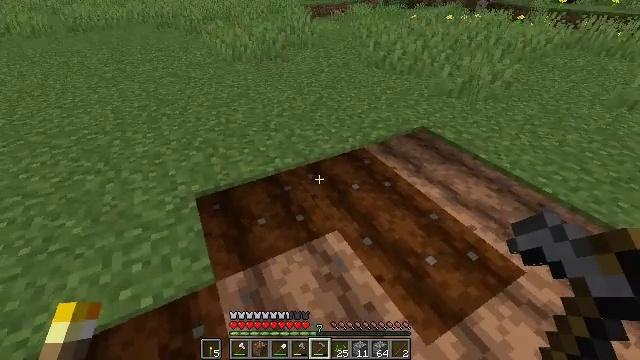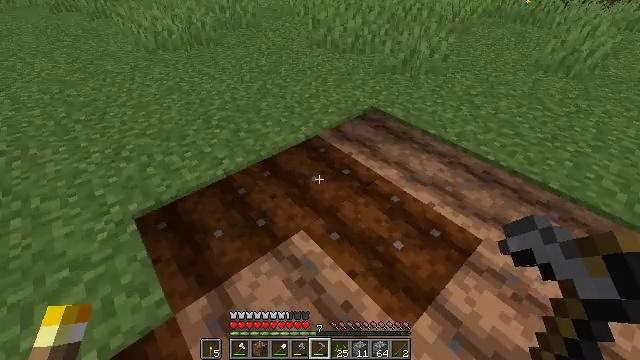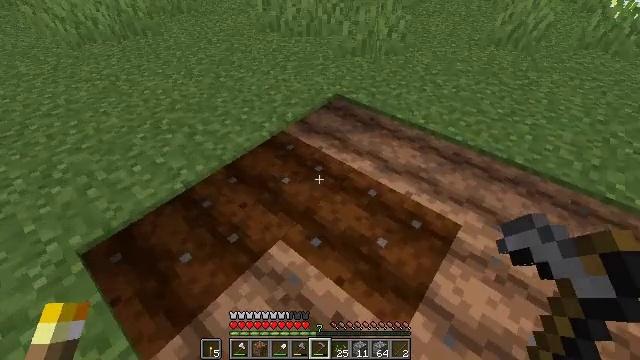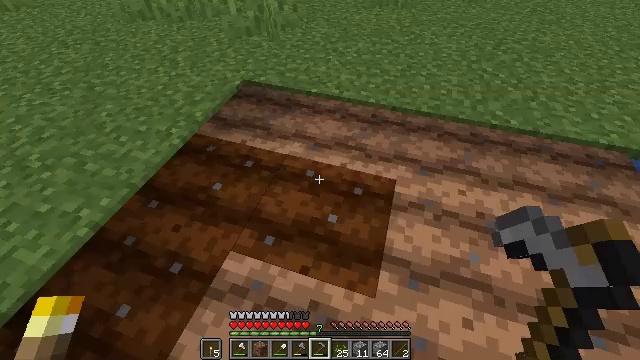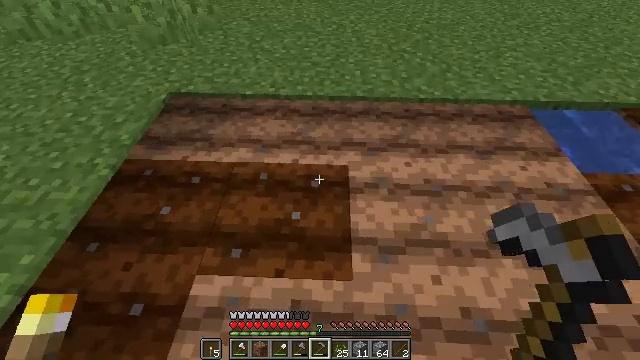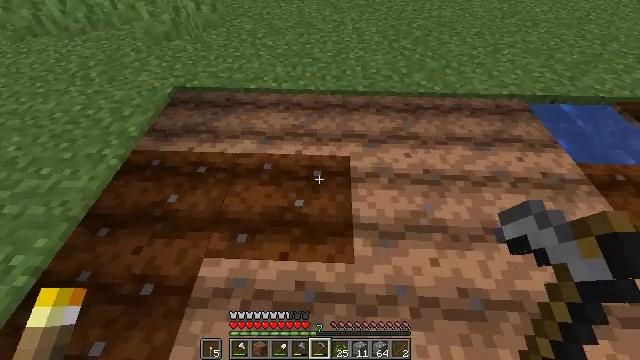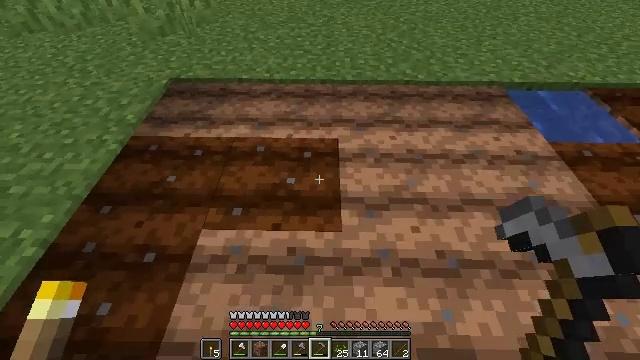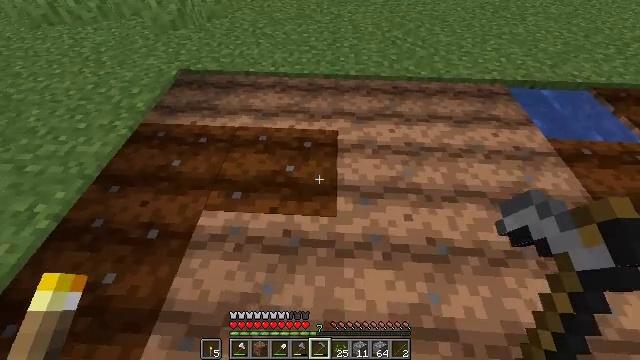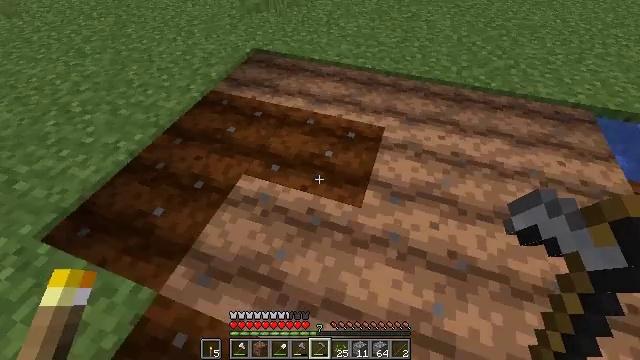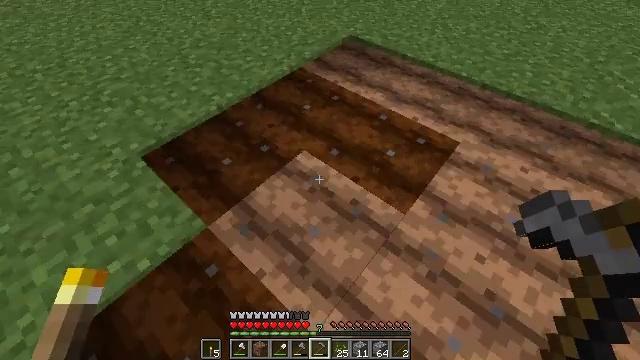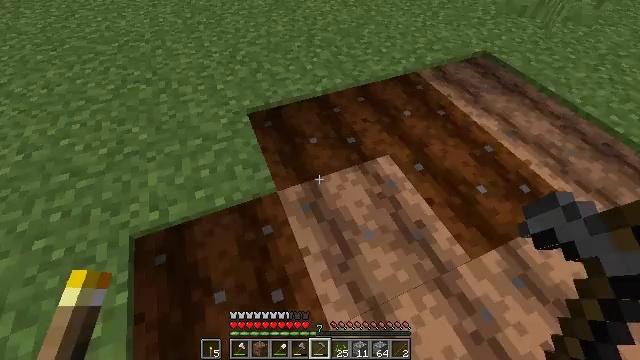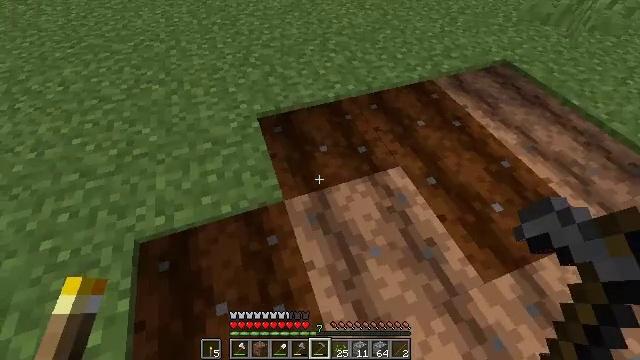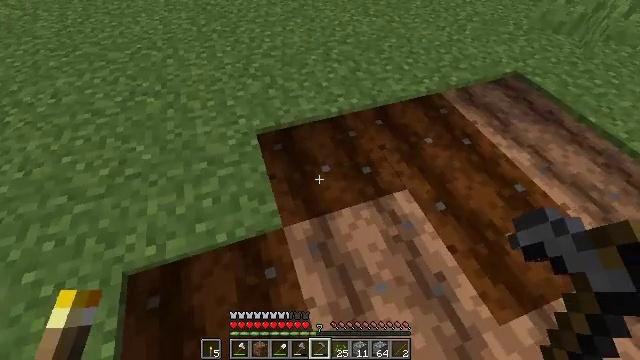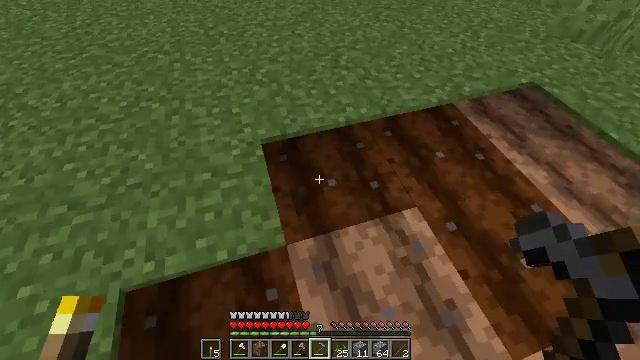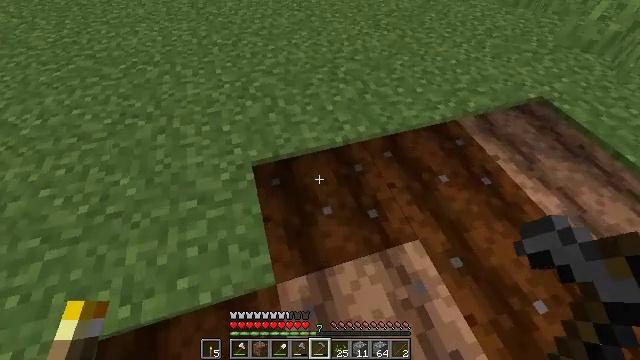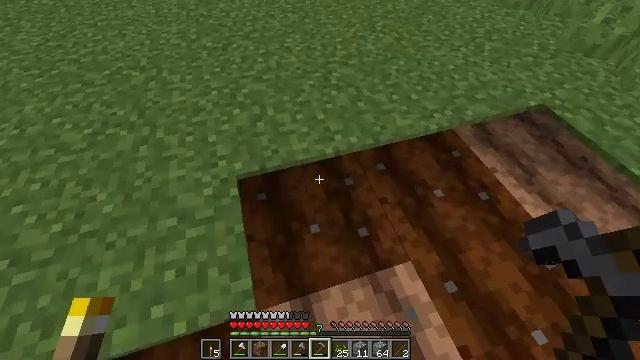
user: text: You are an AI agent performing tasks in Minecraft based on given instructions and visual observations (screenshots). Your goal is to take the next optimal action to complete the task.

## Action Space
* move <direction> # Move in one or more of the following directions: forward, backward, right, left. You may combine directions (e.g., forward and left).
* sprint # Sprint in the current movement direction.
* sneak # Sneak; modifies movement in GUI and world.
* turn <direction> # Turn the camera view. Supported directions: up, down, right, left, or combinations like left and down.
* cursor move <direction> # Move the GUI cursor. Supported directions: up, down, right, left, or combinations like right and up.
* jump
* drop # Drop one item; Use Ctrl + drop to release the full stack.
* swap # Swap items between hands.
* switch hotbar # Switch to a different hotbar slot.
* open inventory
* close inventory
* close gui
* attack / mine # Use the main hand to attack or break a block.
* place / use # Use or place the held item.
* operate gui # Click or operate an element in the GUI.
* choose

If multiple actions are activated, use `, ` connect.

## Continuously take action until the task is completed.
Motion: motion action
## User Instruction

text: Attack the farmland to gather it.
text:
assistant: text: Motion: move forward, turn right and down
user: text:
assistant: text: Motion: turn right and down
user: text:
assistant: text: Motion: turn right and down
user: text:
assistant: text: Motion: move back, turn right
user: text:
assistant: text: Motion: move back
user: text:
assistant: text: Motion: move back and move right, turn right
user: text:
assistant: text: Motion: move back and move right, turn left
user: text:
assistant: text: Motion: move right, turn left
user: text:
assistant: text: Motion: turn left and down
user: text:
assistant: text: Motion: move forward, turn left
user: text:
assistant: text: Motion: move forward, turn left
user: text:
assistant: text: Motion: move forward
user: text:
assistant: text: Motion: move forward, turn left
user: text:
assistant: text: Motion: move forward and move right
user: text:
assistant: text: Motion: move forward and move right
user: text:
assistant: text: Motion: move forward and move right, turn down
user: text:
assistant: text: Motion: move right, turn left and down, attack / mine
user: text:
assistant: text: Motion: turn left and down, attack / mine
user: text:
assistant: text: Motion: turn left and down, attack / mine
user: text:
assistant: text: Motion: turn left and down, attack / mine
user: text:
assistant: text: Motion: turn left and down, attack / mine
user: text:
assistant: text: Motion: turn left, attack / mine
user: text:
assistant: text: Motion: turn left, attack / mine
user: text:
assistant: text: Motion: turn left, attack / mine
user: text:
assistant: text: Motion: attack / mine
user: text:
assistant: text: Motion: attack / mine
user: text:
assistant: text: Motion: turn up, attack / mine
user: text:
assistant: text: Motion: turn up, attack / mine
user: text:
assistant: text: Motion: attack / mine
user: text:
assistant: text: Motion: attack / mine